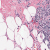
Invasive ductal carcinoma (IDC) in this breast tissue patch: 0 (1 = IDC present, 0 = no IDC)